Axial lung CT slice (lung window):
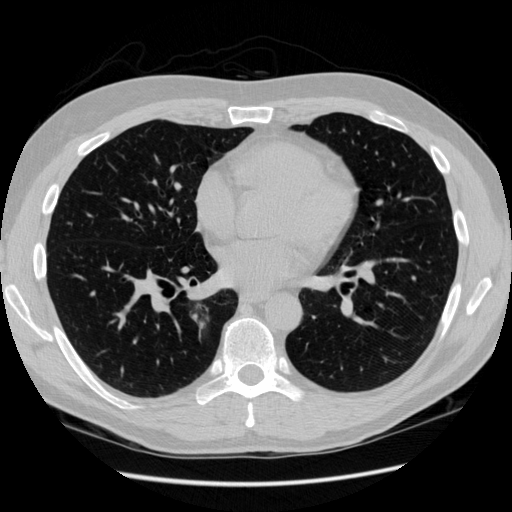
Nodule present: no